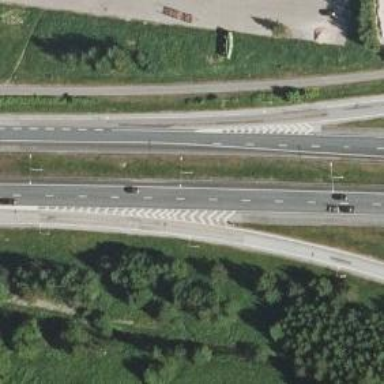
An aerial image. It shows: Primary link highway with asphalt surface.